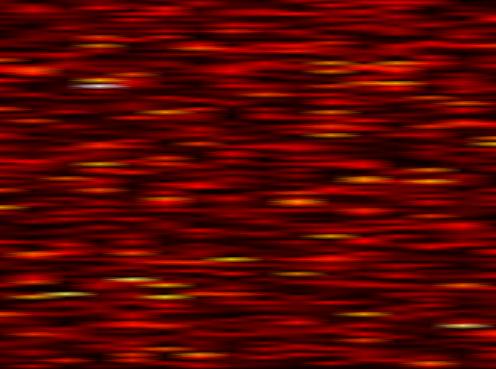
Label: OFDM